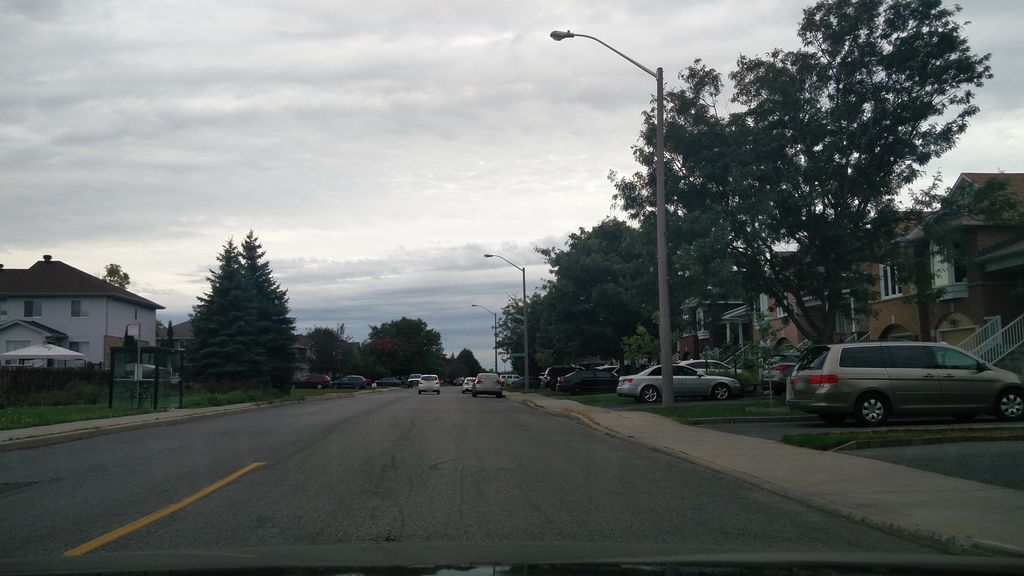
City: ottawa-gatineau